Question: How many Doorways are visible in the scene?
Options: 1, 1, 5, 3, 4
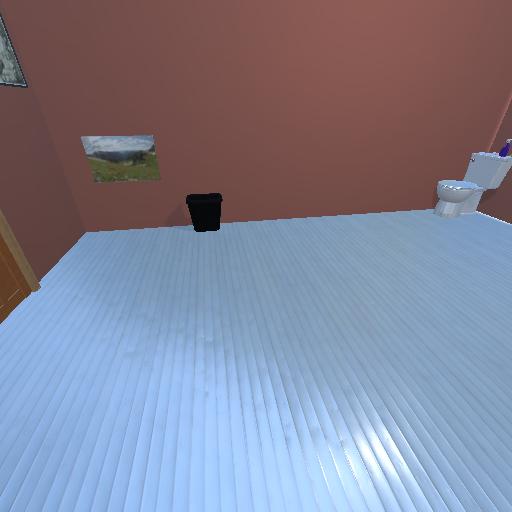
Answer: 1